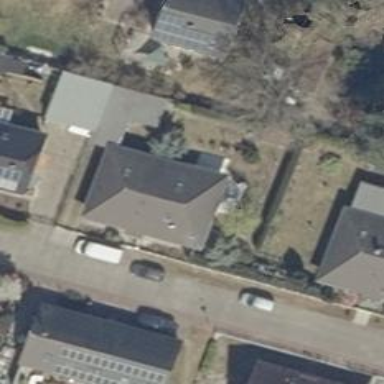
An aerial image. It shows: Hipped roof house.